Question: I'm working on an android app that displays a 'textviews' with mixed Arabic and English words;
the app displays Arabic text that I wrote inside Java classes as question marks ????? here is a

'''
if(tCat.equals("StandardT_")){
serviceLine="Operations / khdmt `m@";
}
tv.setText(serviceLine);
'''
1. Decoding characters in android and no its not the same question and the answers didn't help.
2. How to support Arabic text in Android? I'm using a new version that supports Arabic and I also tried the answer like adding Farsi Class or using ArabicUtilities classes but that didn't work ether
3. I also tried to encode String into utf-8 try { serviceLine= URLEncoder.encode(serviceLine, "utf-8");} catch(UnsupportedEncodingException e){ e.printStackTrace(); }
and that didn't work!
1. also tried using multiple fonts but not a single Typeface solved the problem.
So I'm kind of stuck here, any ideas?
After I closed android studio and reopened the app all of the text that I wrote inside the Java classes turned to question marks! Even though I tried to write it again, once I closed the project and reopened it, it displays the Arabic text as question marks inside the Java classes before even I run the application and this is really awkward!
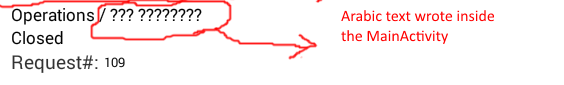
Answer: You need to set the of the file that the arabic text to .
This is how you change file encoding from inside <URL>.